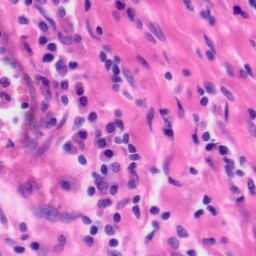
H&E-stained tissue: Tonsil